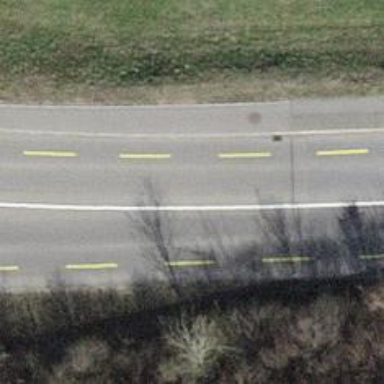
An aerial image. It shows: Primary highway with asphalt surface and designated cycle lane.